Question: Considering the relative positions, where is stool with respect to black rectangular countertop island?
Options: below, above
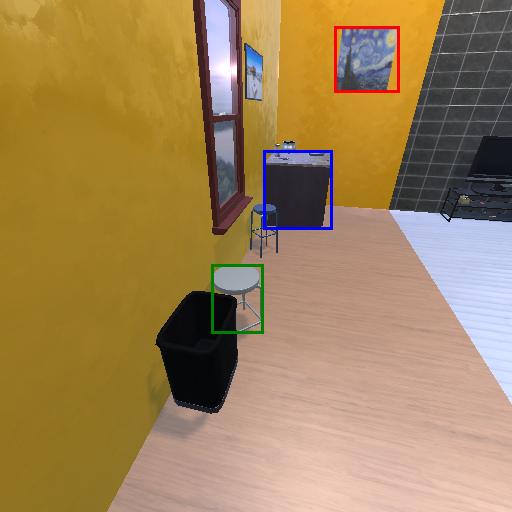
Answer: below